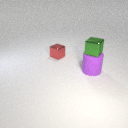
large purple rubber cylinder to the right of small red metal cube